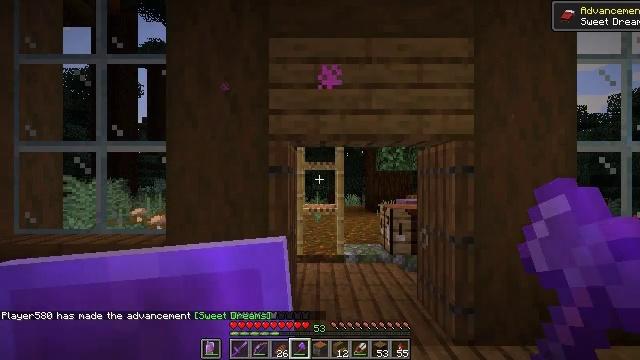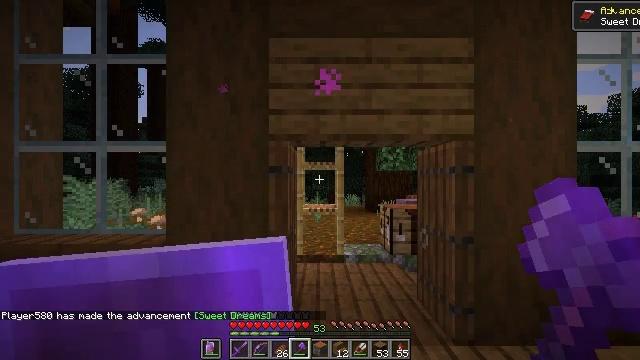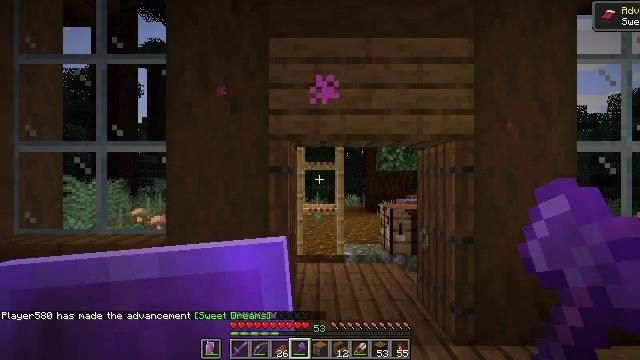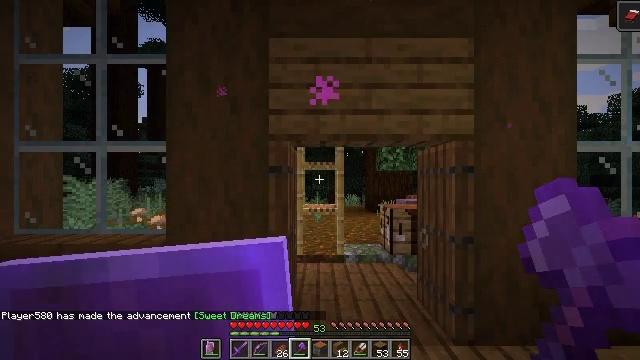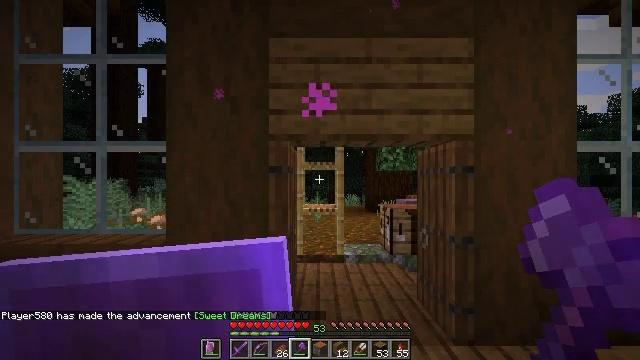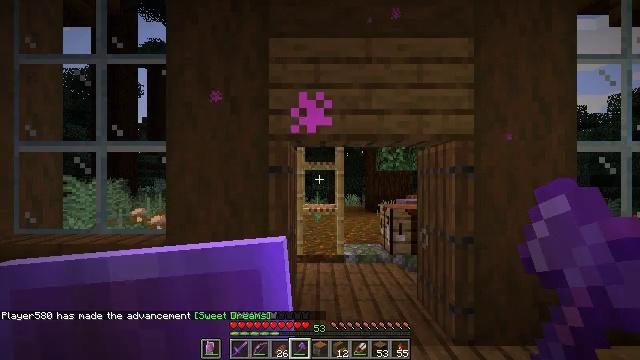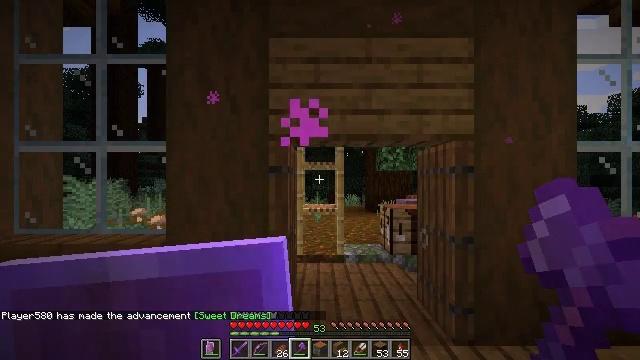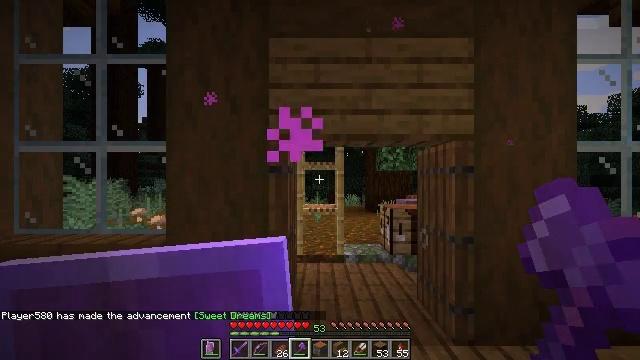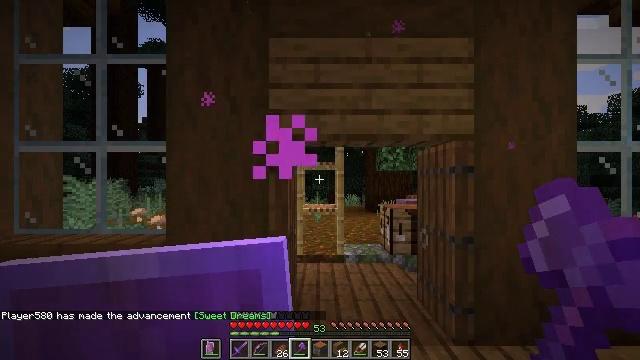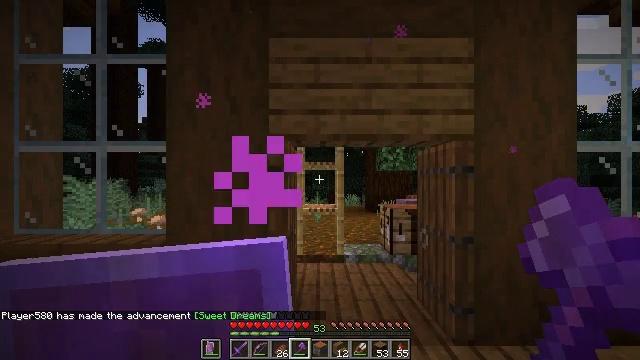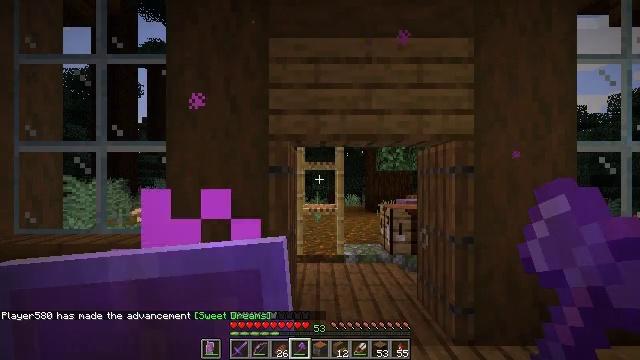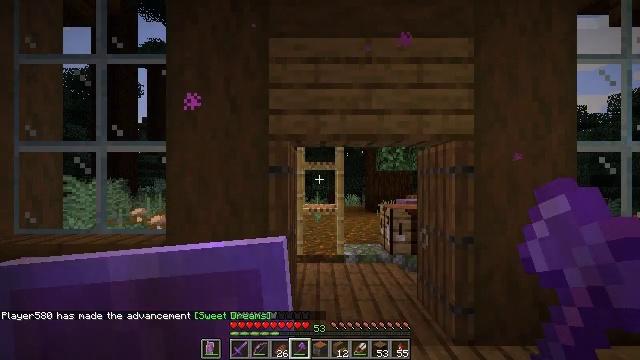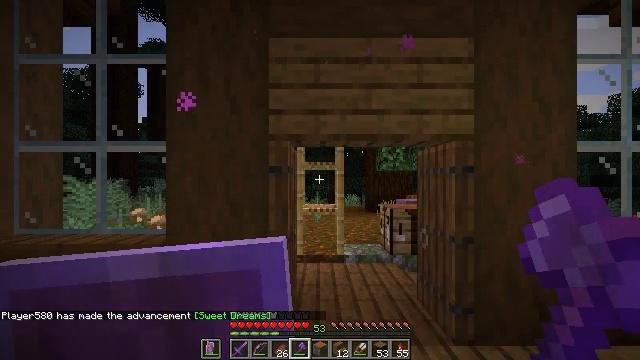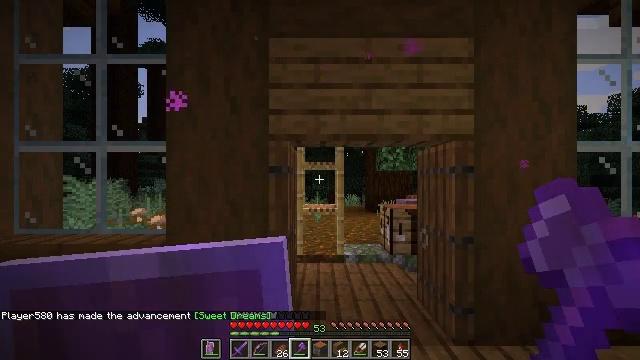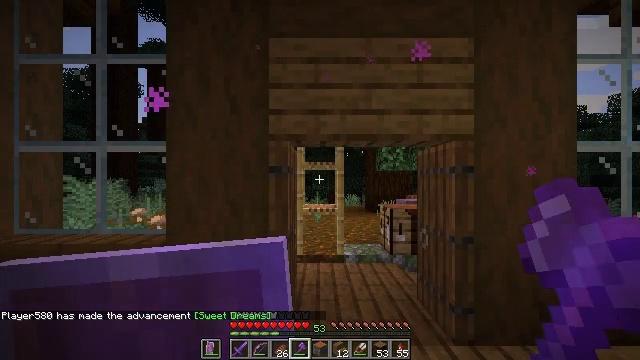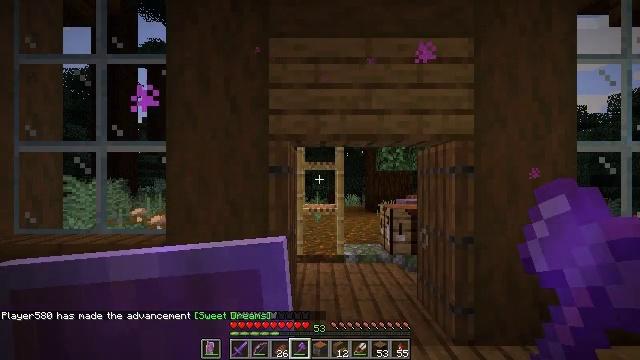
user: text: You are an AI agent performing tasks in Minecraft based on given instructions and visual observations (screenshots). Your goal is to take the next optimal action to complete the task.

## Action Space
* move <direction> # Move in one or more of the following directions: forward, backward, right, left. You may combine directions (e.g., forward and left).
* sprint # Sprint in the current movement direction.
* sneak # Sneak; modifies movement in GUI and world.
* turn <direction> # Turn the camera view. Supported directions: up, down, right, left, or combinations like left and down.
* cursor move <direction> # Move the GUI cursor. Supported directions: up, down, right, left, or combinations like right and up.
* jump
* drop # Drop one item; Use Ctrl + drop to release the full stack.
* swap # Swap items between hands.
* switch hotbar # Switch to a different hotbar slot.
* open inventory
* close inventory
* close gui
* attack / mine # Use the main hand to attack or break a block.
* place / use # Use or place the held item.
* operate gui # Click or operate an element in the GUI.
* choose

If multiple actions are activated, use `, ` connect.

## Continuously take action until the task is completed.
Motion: motion action
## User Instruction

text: Collect stripped acacia log by attacking it.
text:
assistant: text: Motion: no_op
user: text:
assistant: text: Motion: no_op
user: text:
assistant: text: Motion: no_op
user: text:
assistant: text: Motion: no_op
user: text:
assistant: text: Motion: no_op
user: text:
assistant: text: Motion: no_op
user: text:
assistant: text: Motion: no_op
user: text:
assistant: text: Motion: no_op
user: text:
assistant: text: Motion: no_op
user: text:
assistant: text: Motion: no_op
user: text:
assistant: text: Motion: no_op
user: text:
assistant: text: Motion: no_op
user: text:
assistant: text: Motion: no_op
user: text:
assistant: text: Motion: no_op
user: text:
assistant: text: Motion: no_op
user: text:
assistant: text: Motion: no_op
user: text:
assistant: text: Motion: turn right and down
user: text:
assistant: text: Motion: turn right and down
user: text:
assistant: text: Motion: turn right and down
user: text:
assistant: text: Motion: no_op
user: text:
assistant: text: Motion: no_op
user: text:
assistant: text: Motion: no_op
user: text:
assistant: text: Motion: no_op
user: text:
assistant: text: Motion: no_op
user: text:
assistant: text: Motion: no_op
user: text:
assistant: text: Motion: no_op
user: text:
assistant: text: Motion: move forward
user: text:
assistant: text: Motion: move forward
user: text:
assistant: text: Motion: move forward
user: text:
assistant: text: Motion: move forward